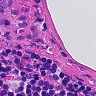
Metastatic tissue present: yes